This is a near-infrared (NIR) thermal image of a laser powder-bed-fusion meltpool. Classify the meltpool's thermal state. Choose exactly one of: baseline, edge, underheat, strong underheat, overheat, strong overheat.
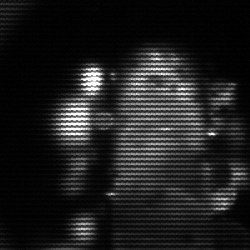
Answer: strong underheat